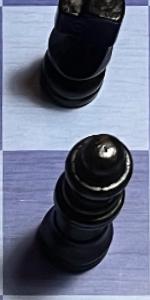
Label: Queen_Black